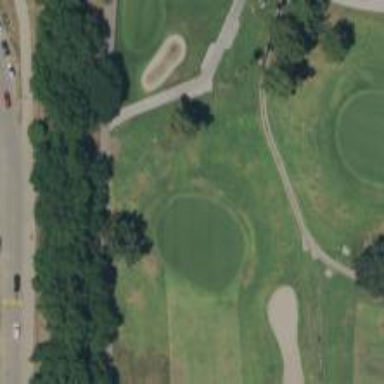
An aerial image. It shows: View of golf hole.